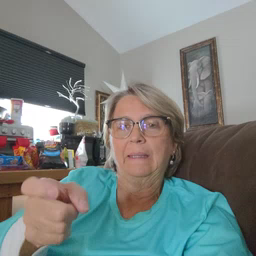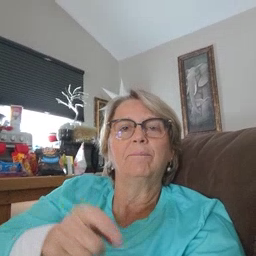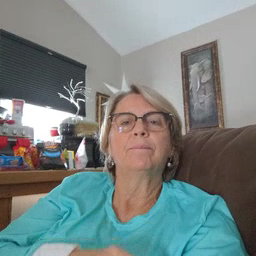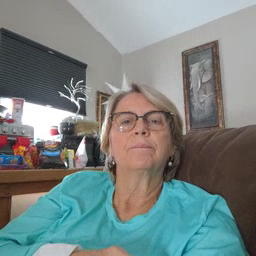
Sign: gift